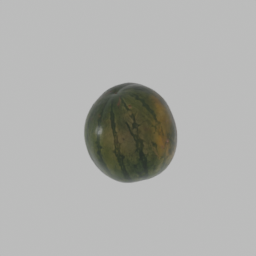
Label: nature